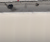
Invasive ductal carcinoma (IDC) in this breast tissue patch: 0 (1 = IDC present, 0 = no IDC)